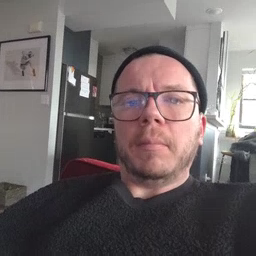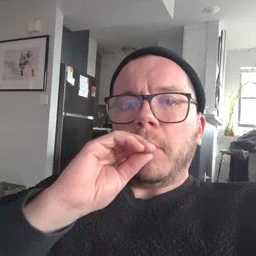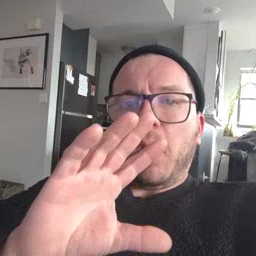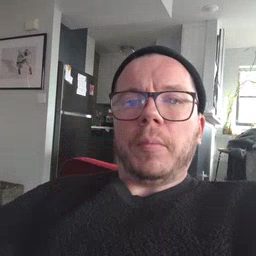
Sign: blow